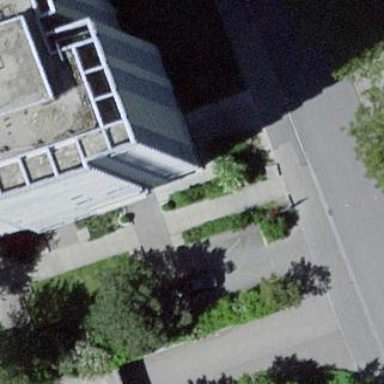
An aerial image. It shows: Image showing building with apartments.